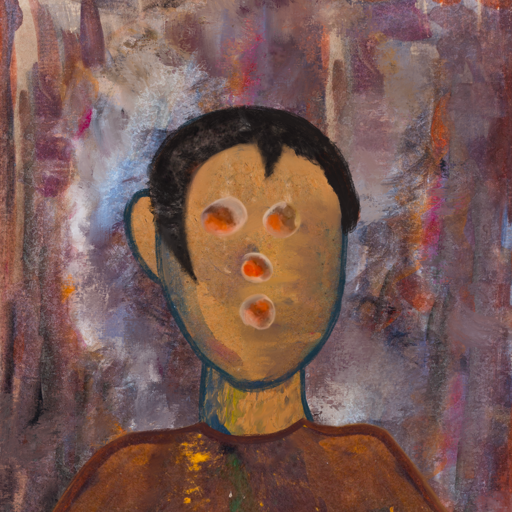
Background: Hypocrite, Head And Neck Front: In_The_Sun, Face Front: Rupkatha, Bust: Comrade, Hair Front: Roy_Bahadur, Head Accessory: Blank, Second Necklace: Blank, Necklace: Blank, Baby: Blank